Question: '@TableGenerator(name="Emp_Gen",table="ID_GEN", pkColumnName = "GEN_NAME",pkColumnValue = "Employee_GEN",valueColumnName = "GEN_VAL",initialValue = 1000,allocationSize = 100)'
Every is ok,but 'initialValue' is not effective.
Below is the table named "employee"(Note:MySql,Hibernate-JPA is used)

I think the first row 'id' is 1000,not 1,right?But if it's 1,the second should be 101....
Who can help me a stupid man?
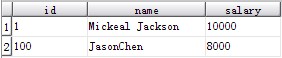
Answer: What it comes to the first value being 1 instead of 1001 that is Hibernate bug <URL>.
Using following in persistence.xml (as also suggested in bug report) will fix problem with first value:
'''
<property name="hibernate.id.new_generator_mappings" value="true"/>
'''
Meaning of 'allocationSize' is likely misunderstood in question. It is not step to increment. It means how many values are allocated with one database query from the table. This is rather optimization to avoid additional query every time when id value is needed for new entity.
Side product is that restart of application causes often holes to the sequence:
1. initialValue = 1000,allocationSize = 100
2. Use value 1001 (=> value in valueColumn is updated to 1100).
3. shutdown and start application
4. next value will be 1101, not 1002.